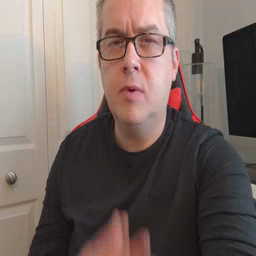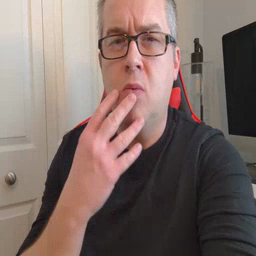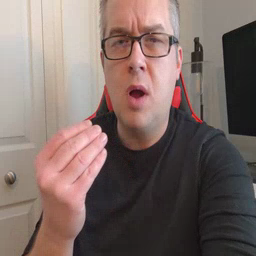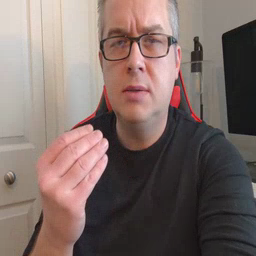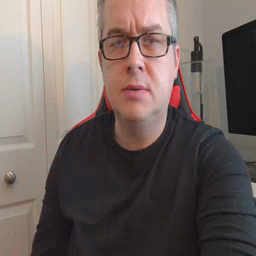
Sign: wet